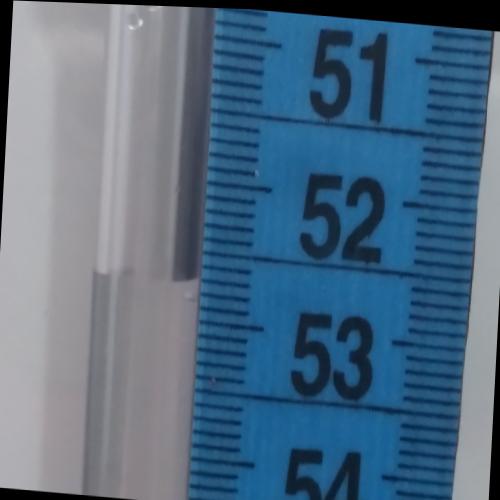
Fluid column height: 52.7 cm